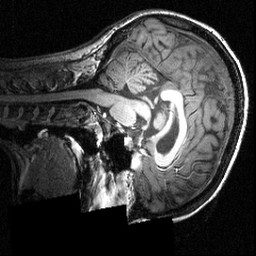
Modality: T1w
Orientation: sagittal
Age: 20
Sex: female
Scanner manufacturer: siemens
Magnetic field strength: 3.951 T
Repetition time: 1.5 s
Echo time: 0.00335 s